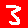
Digit: 3